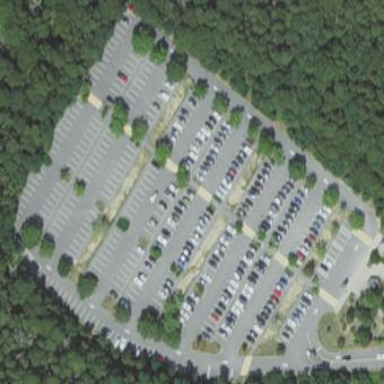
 designed for park and ride near tram station."